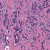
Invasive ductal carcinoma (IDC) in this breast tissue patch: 1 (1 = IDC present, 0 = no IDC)